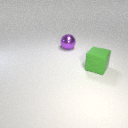
large green rubber cube to the right of large purple metal sphere